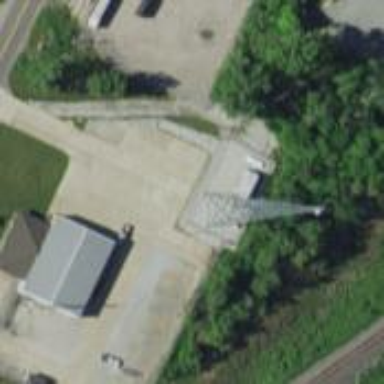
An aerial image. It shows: Mast structure.